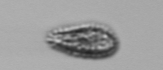
Label: Pseudochattonella_farcimen